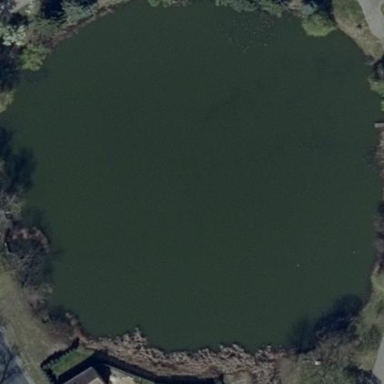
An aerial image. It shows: Pond with natural water.